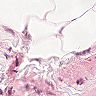
Metastatic tissue present: no